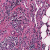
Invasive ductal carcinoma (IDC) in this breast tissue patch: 1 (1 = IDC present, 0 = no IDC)